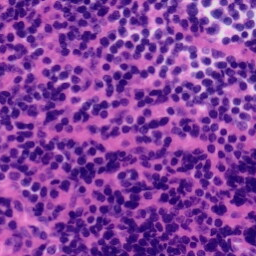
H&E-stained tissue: Tonsil